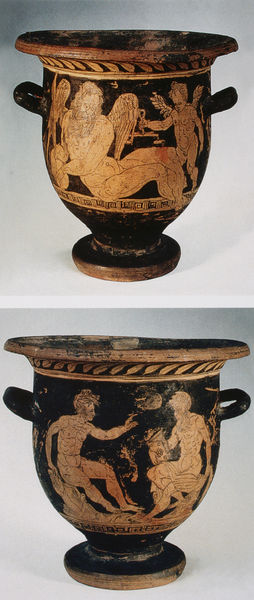
Titel: Vasen nach antiker Art
Künstler: Nicola dalle Maioliche
Standort: Padua
Institution: Universität, Museum für Archäologie und Kunst
Schlagwörter: flügel, fuß, gott, mann, nackt, schatten, weiß, gelb, menschen, ocker, sitzen, geste, grau, hintergrund, licht, männer, schwarz, szene, zeichnung, rot, beige, fest, malerei, muster, ornament, alt, bart, sockel, bild, gold, tücher, personen, rund, amphore, engel, henkel, keramik, krug, putto, ton, vase, topf, fotos, zwei, linien, füsse, rand, figuren, wein, dekor, verzierung, tasse, vasen, bauch, bemalt, foto, fotografie, photographie, gefäß, alter, antike, buch, rückseite, geschirr, kranz, lorbeer, mythologie, gefässe, photo, vorderseite, fries, griffe, tassen, öffnung, seiten, krüge, farbfoto, antik, griechen, götter, zeus, griechisch, mythologisch, eros, griechenland, medusa, amor, bemalung, geflügelt, klassik, herkules, gottheiten, szenen, mythen, glasur, behälter, gebrannt, urne, geschichten, friese, scherben, schwaz, archäologie, sagen, kantharos, roter fleck, erzählen, niello, scherbe, attisch, krater, rotfigurig, msuter, photos, fundstücke, vier henkel, philosophen, cremfarben, photographien, farbfotos, trinkbecher, alltagsszenen, bamalt, brabd, loeb, mythoogie, sammlung loeb, zweiphasenbrand, schwarzmalerei, abgestoßen, tion, fflügel, gfiguren